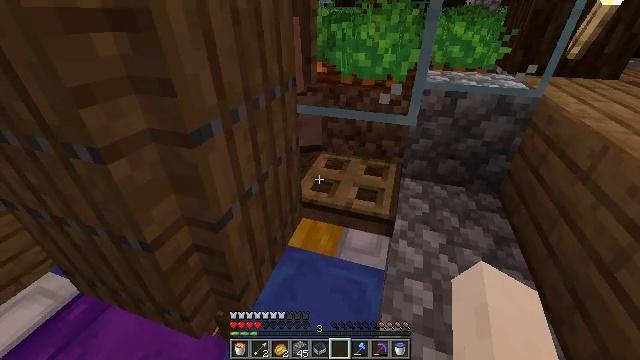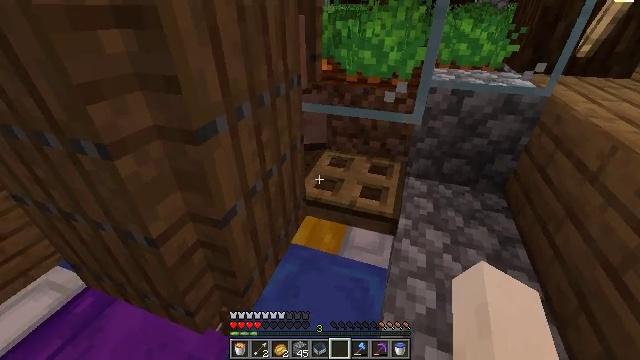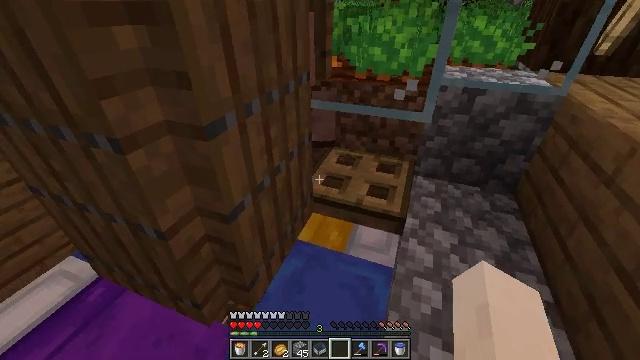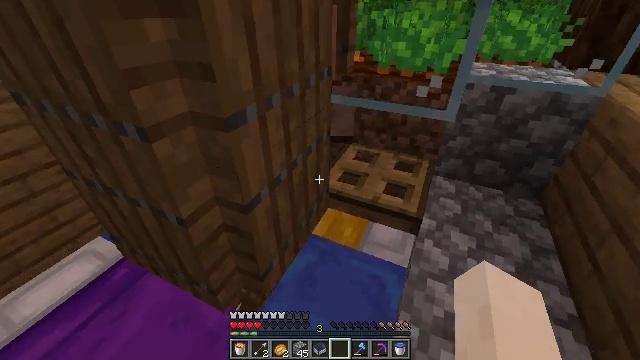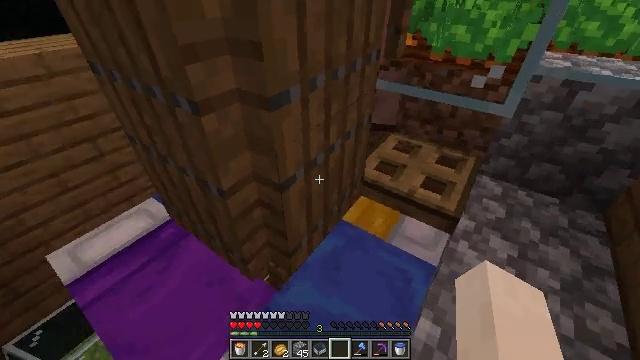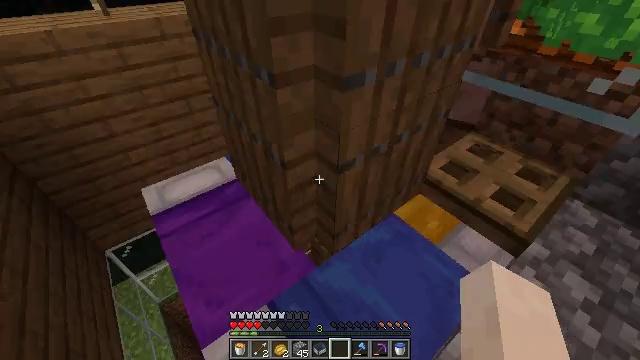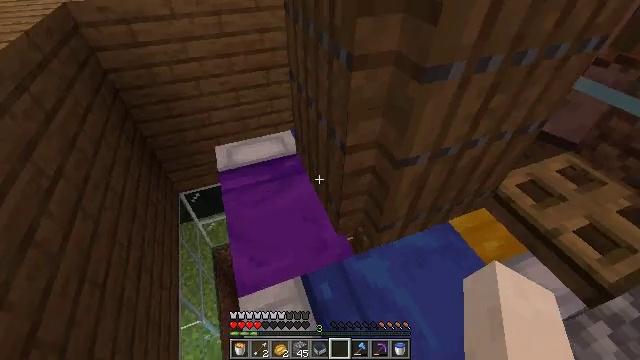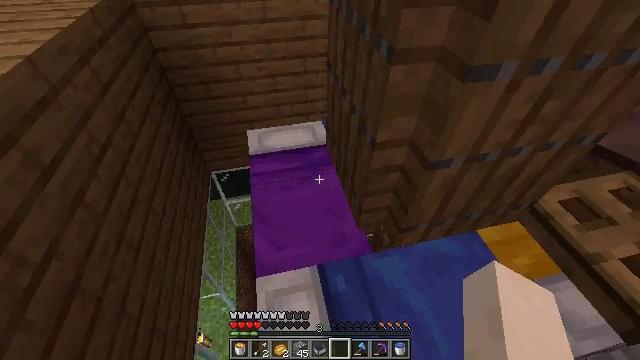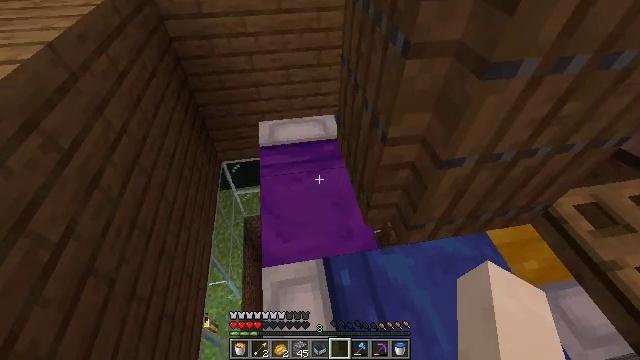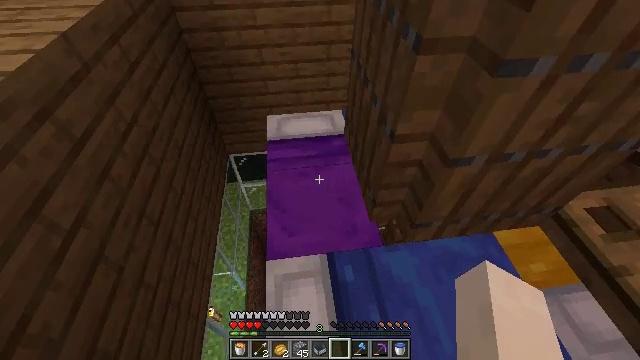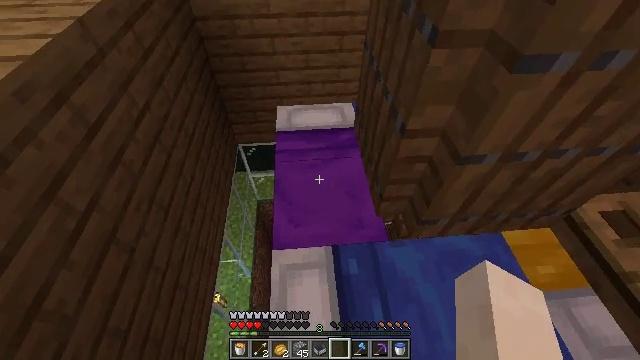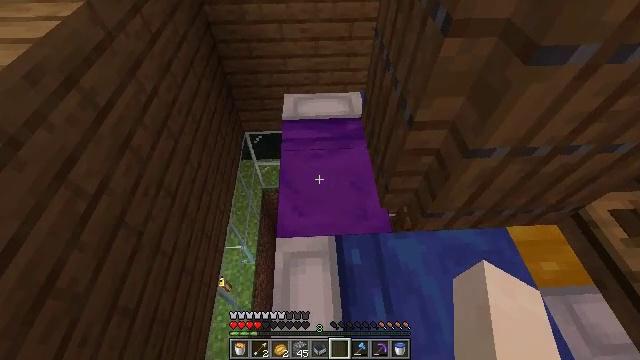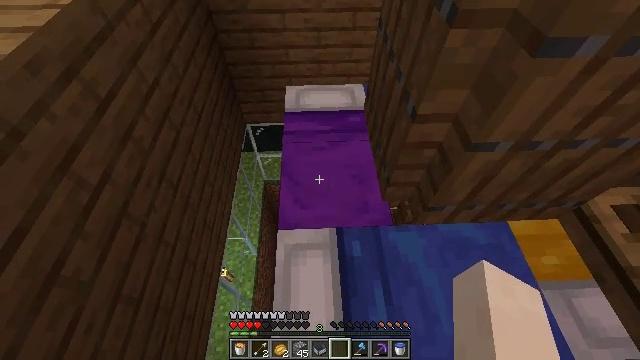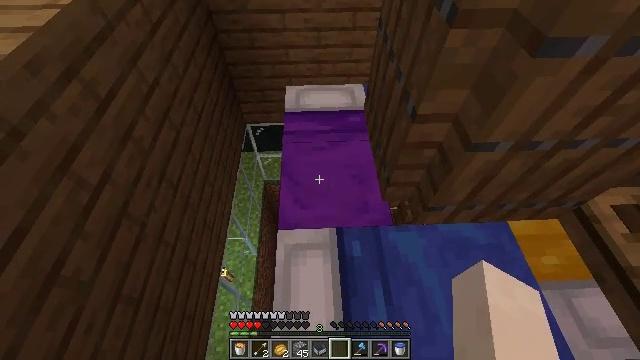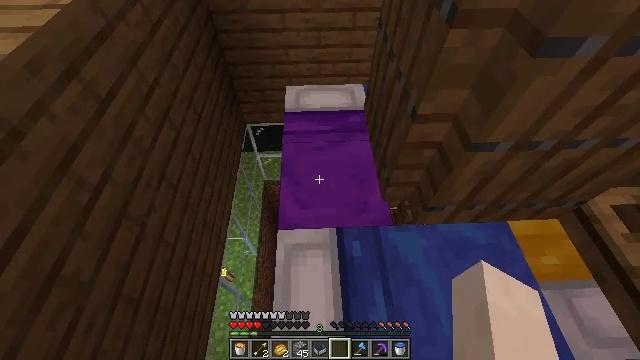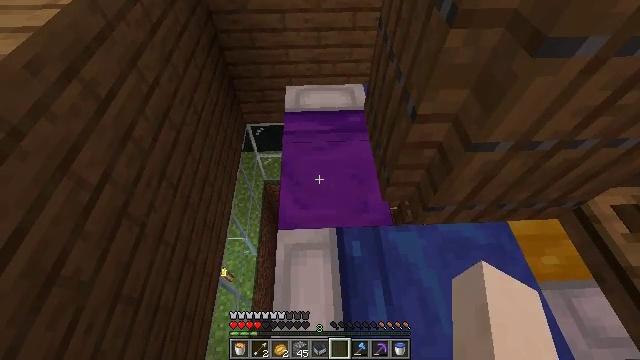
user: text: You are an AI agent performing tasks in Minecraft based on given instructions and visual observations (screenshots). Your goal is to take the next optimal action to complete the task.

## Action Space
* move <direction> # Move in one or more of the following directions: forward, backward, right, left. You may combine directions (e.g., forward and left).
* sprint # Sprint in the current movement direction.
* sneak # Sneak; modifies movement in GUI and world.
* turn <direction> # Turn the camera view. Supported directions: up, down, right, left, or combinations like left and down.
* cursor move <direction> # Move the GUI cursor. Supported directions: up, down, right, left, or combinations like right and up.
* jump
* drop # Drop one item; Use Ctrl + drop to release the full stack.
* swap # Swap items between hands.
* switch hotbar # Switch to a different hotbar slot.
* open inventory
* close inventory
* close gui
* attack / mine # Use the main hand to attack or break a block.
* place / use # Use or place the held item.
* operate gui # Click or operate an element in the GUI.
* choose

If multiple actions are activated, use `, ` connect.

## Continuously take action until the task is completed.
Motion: motion action
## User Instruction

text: Dismantle the blue bed.
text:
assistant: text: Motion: turn left
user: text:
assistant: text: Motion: turn left
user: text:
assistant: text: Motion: turn left and down
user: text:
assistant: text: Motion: turn left and down
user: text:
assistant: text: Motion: turn left and down
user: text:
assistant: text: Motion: turn left and down
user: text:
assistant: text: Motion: turn left and down
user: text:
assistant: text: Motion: turn left and down
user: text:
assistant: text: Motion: turn left and down
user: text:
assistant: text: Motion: turn left and down
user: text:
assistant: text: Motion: turn left and down
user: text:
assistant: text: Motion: turn down
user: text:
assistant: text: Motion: no_op
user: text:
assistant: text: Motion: no_op
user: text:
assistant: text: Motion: no_op
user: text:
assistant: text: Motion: no_op
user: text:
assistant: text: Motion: no_op
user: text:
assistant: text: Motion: no_op
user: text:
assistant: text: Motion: no_op
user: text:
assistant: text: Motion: turn right
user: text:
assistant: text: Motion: turn right
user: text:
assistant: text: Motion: turn right
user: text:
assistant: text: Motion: turn right
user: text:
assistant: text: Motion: turn right
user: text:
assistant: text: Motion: turn right
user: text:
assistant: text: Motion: no_op
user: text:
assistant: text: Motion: no_op
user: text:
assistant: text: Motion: move forward and move right
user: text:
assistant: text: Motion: move forward and move right, turn left and down
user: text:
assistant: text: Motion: move forward and move right, turn left